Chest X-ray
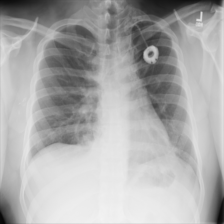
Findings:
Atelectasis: positive
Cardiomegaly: negative
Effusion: negative
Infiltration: negative
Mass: positive
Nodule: negative
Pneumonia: negative
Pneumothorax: negative
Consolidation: negative
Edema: negative
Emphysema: negative
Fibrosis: negative
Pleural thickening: negative
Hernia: negative